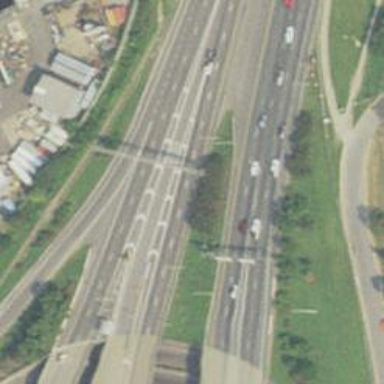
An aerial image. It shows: Motorway.